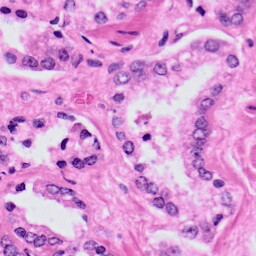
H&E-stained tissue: Prostate